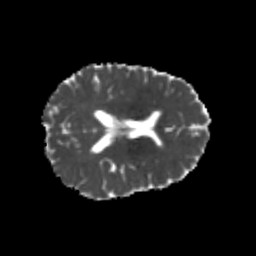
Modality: MD
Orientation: axial
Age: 22
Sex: female
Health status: healthy
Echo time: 0.074 s